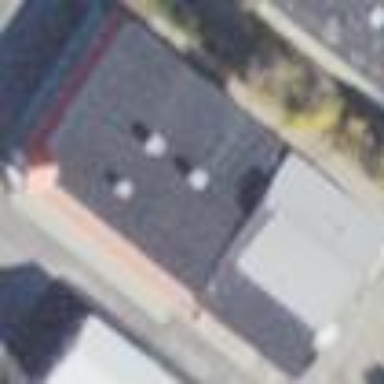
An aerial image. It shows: Commercial building with swimming pool shop.